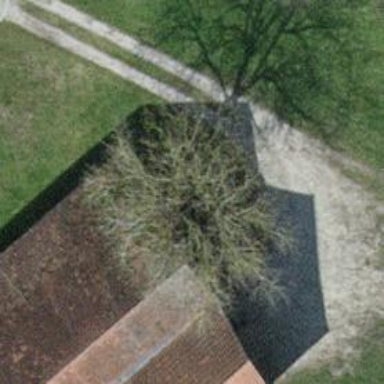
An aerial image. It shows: Single tag "natural: tree."